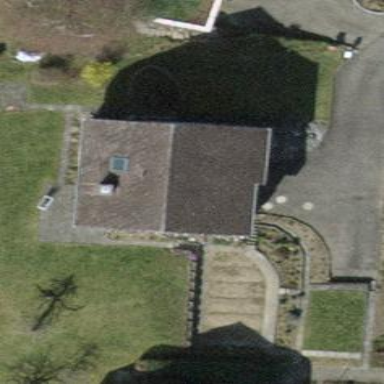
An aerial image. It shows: Detached building with gabled roof.